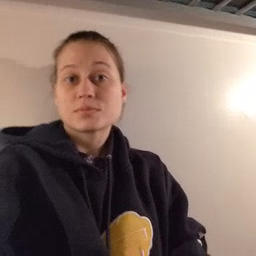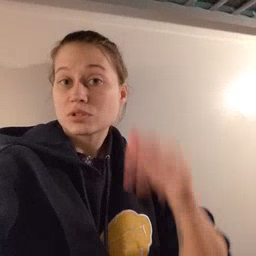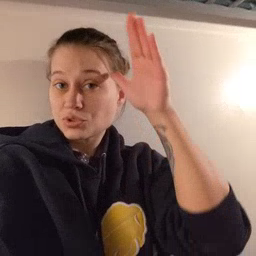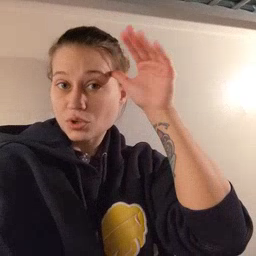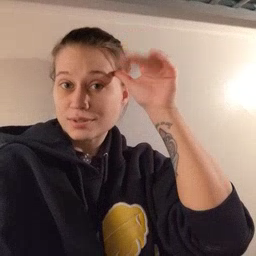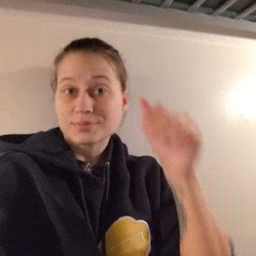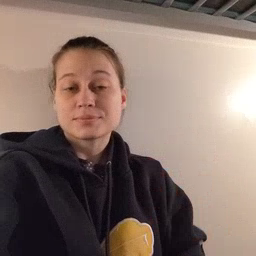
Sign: donkey